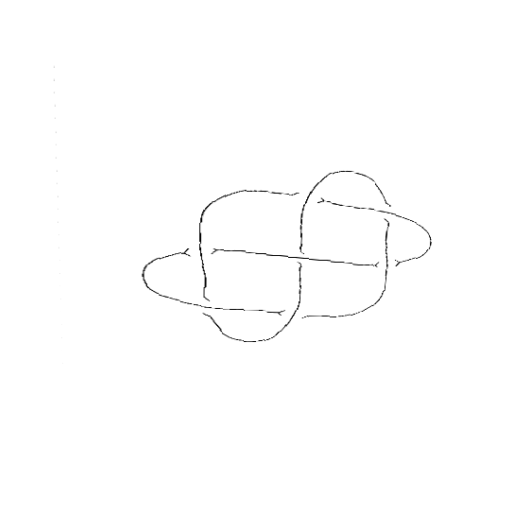
Crossing number: 7